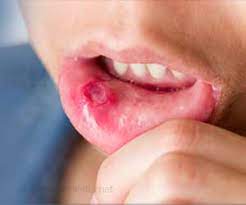
Condition: Mouth Ulcer